Fundus camera: zeiss
Shooting center: fovea
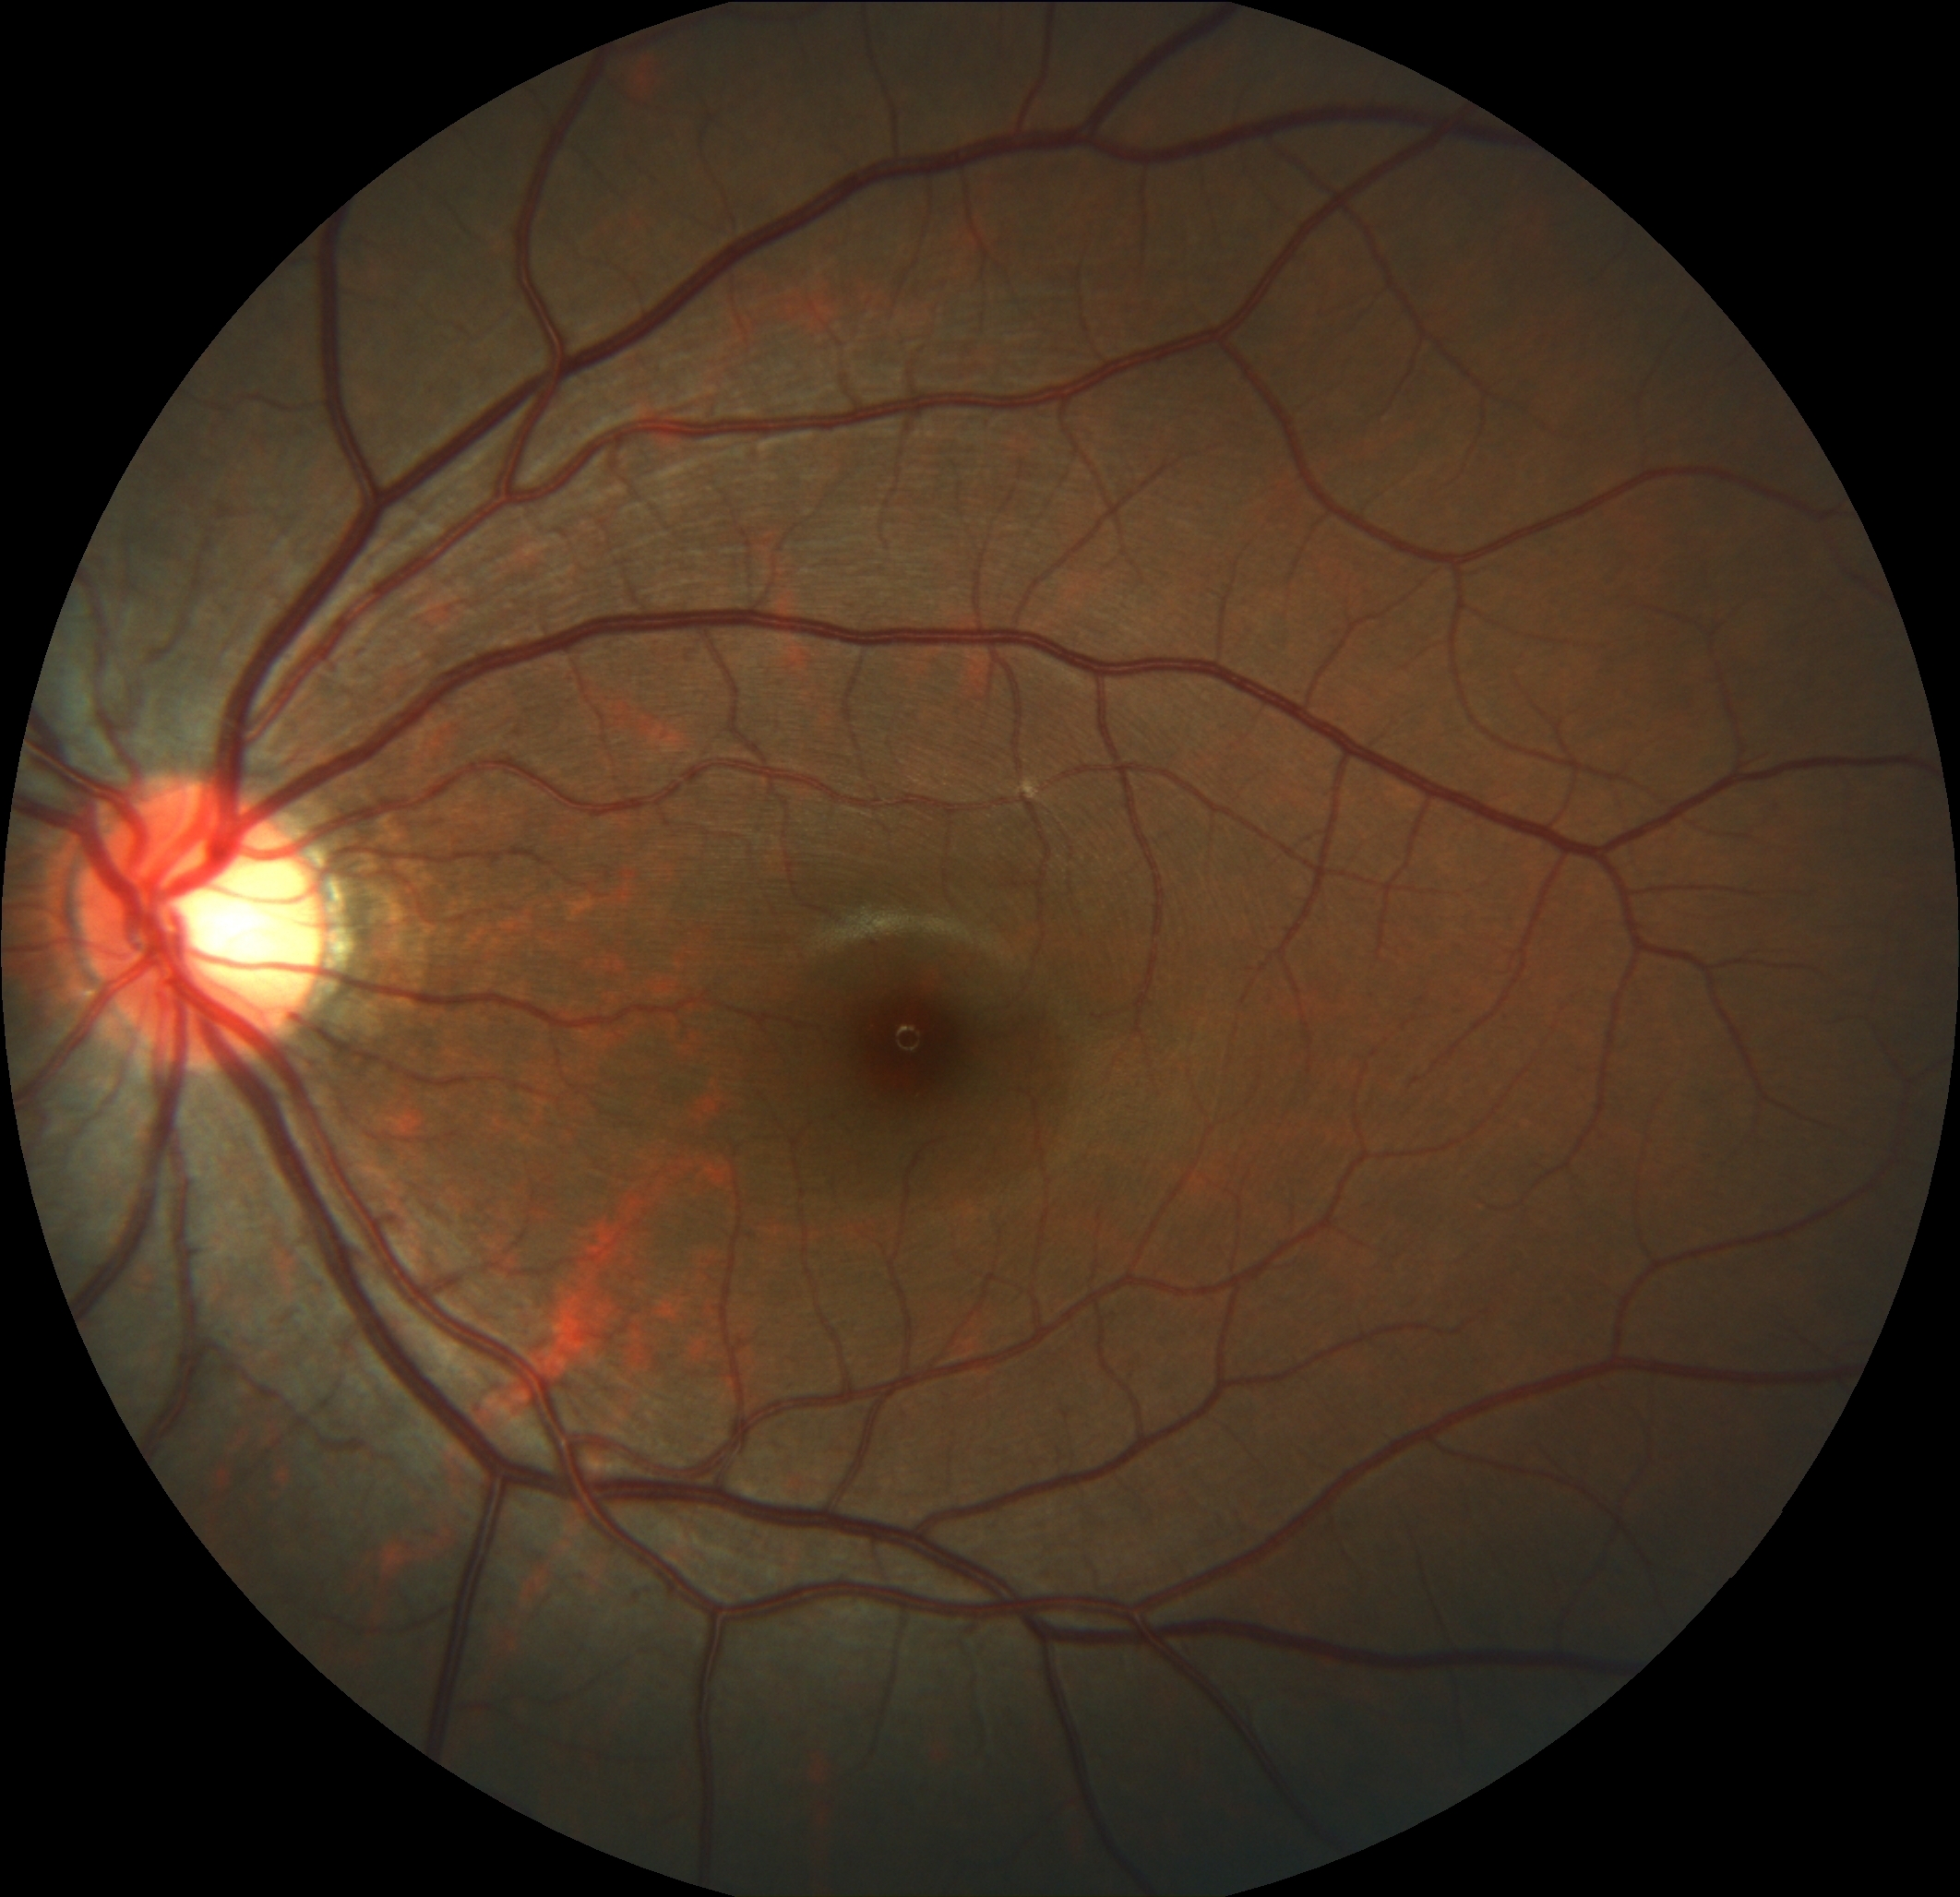
Pathologic myopia: no
Patchy retinal atrophy: present
Retinal detachment: absent